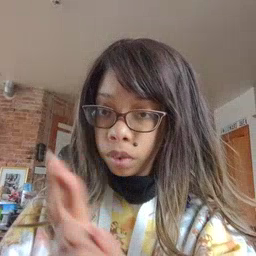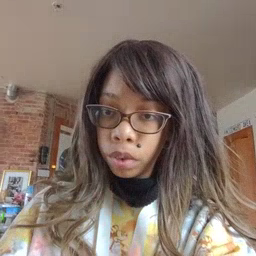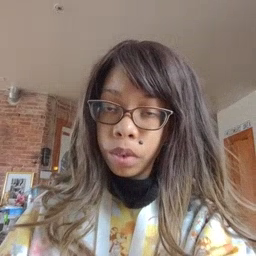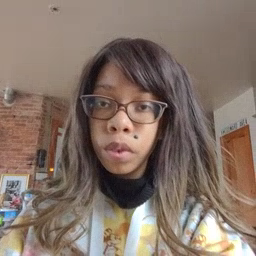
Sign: refrigerator